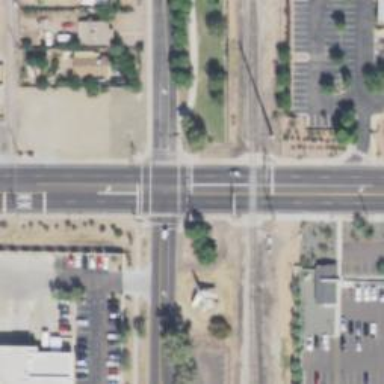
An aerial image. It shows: Solid stop line on the road.